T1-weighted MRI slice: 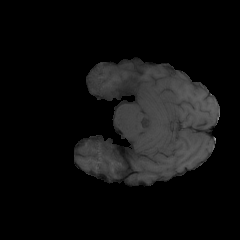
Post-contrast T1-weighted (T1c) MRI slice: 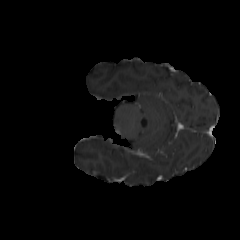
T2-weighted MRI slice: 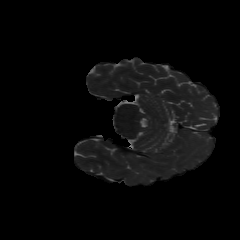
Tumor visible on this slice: no